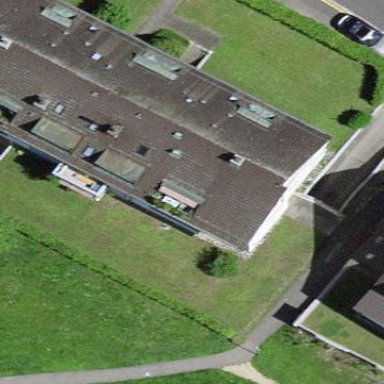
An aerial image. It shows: Building.